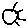
Label: sun